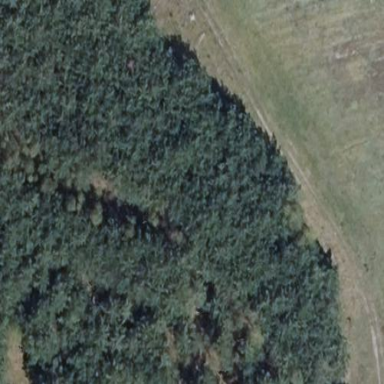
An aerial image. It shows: Forest area.